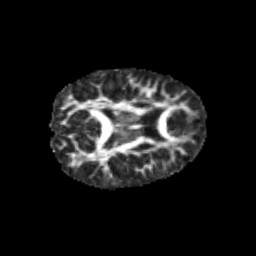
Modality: FA
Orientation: axial
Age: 9
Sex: female
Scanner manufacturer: siemens
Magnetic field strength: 3 T
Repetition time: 3.8 s
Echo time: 0.07 s